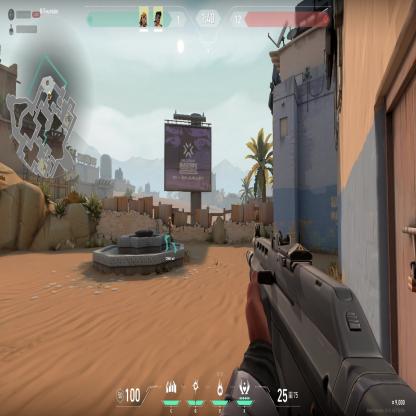
Label: teammate